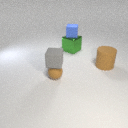
small brown rubber sphere in front of large brown rubber cylinder